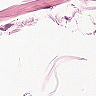
Metastatic tissue present: no